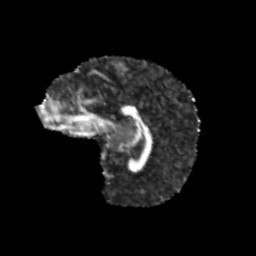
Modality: FA
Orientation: sagittal
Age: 12
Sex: female
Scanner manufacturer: siemens
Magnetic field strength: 3 T
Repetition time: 3.8 s
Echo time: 0.07 s